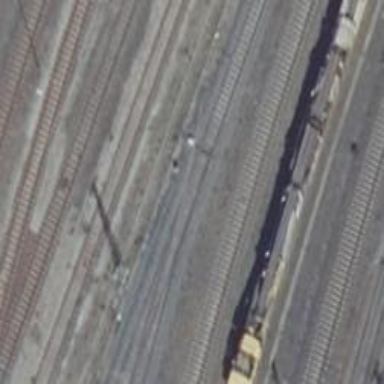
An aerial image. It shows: Railway switch.